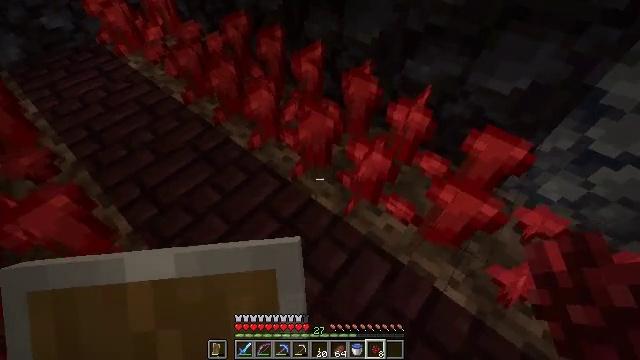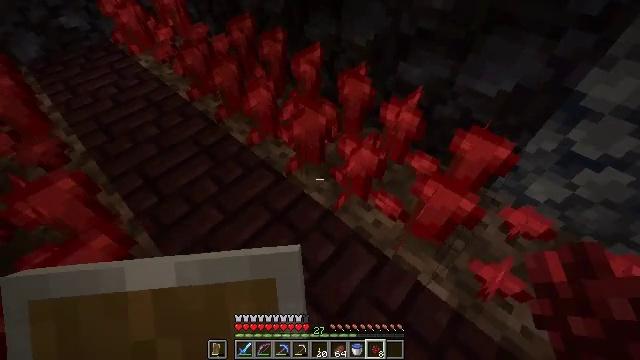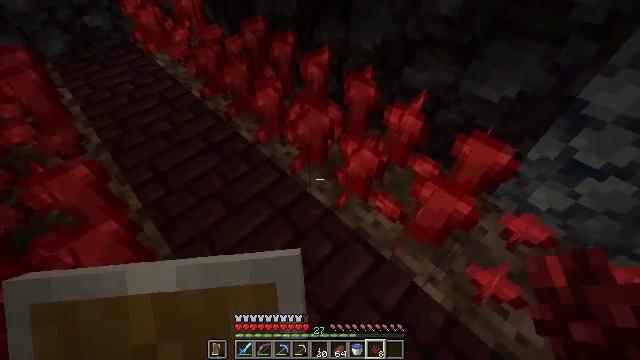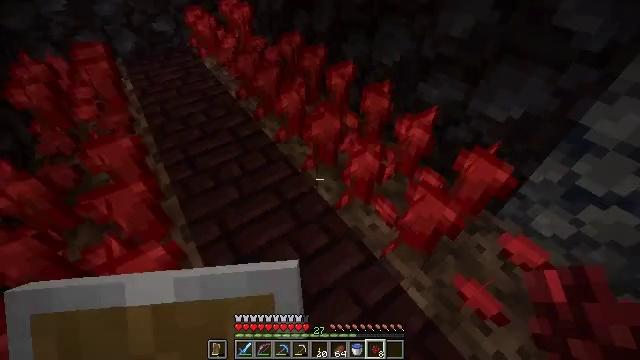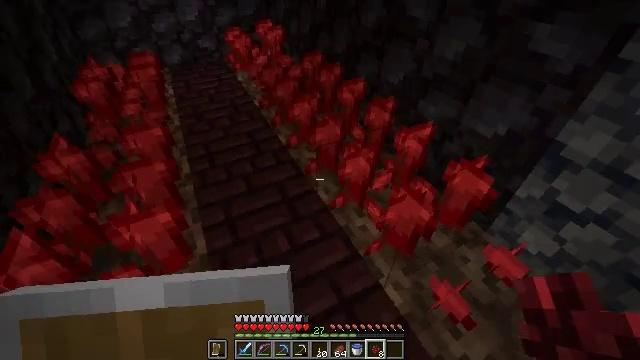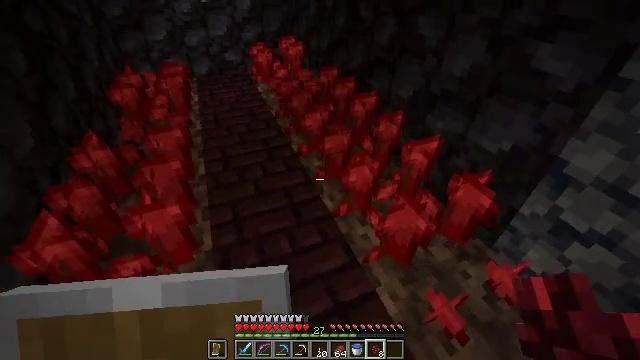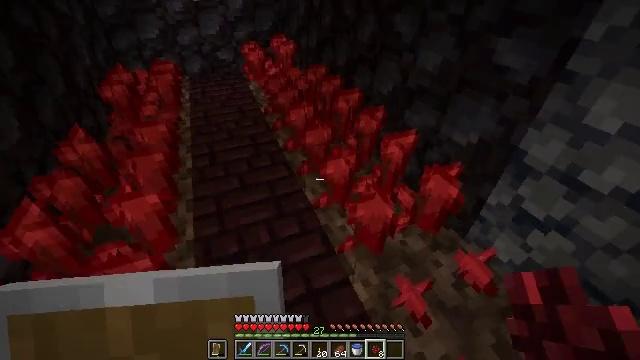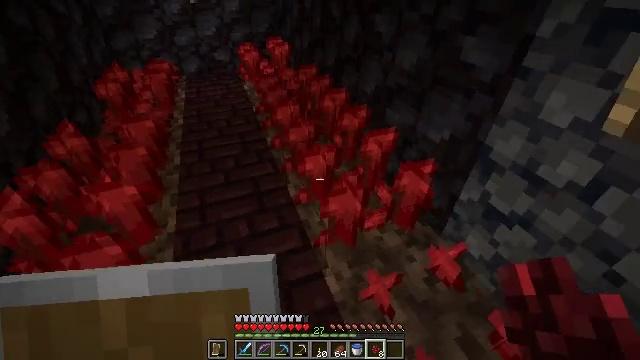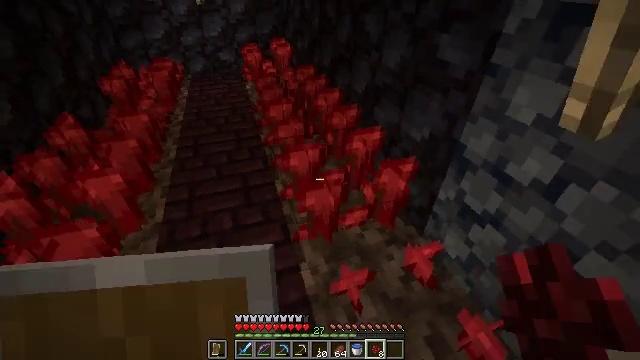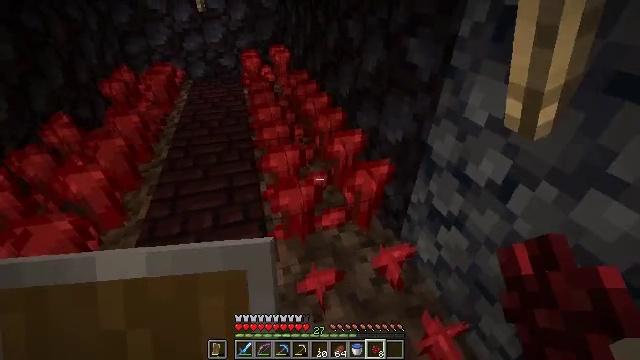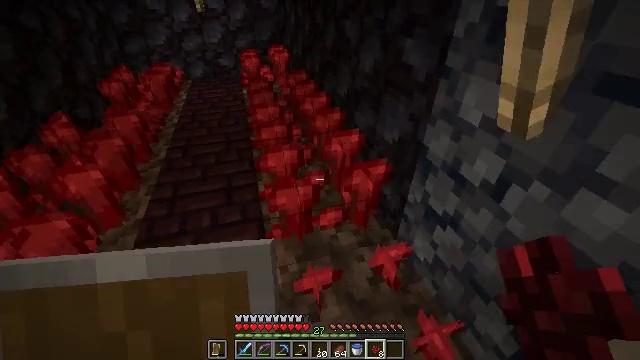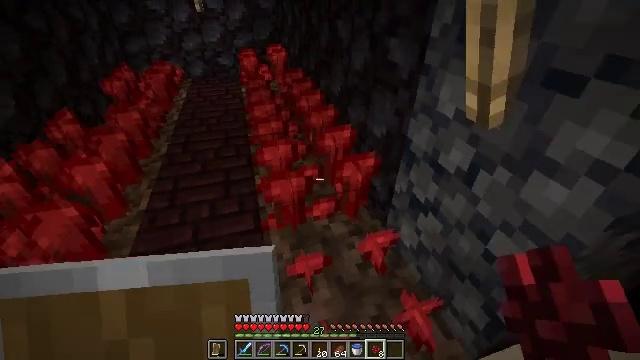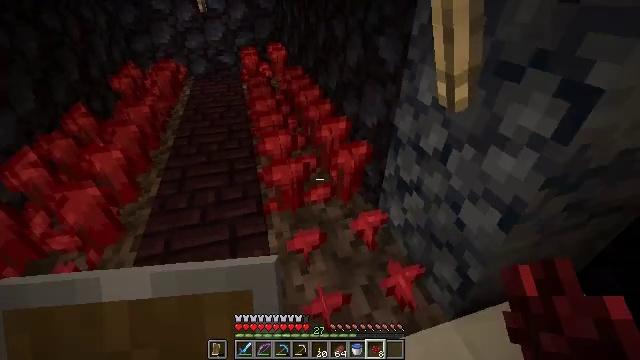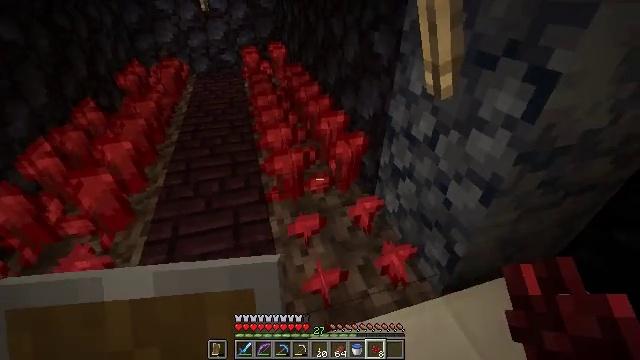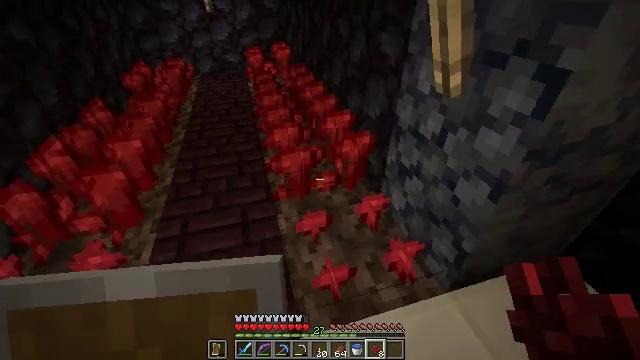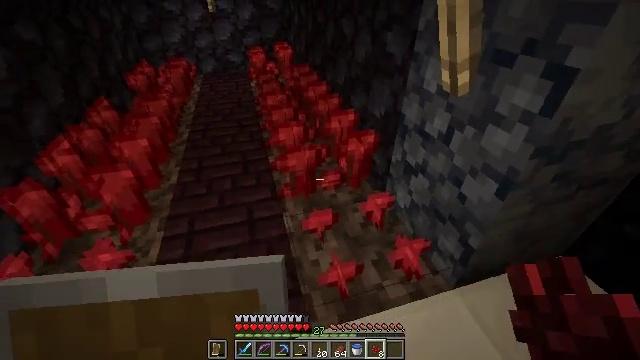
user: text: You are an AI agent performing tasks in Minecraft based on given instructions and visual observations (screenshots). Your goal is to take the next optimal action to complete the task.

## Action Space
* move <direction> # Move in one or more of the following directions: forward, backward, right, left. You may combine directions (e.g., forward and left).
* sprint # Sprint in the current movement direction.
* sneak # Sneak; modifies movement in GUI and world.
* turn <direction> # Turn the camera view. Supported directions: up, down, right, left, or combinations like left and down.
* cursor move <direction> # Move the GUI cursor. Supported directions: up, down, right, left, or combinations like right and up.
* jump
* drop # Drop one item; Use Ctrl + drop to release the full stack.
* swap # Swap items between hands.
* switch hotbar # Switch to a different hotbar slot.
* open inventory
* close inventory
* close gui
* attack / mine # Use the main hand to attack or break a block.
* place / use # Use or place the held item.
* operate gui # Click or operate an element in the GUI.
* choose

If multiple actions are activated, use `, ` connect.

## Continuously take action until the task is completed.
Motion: motion action
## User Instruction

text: Gather nether wart from soul sand farms.
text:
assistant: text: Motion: move back and move right, turn left and up
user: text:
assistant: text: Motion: move back and move right, turn left
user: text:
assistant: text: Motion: move back and move right, turn left and up
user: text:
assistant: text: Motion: move back and move right, turn left and up
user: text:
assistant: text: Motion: move right, turn left and up
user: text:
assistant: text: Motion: move right
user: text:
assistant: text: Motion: move right, turn left
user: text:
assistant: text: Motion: move right, turn left
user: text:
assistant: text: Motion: turn left and up
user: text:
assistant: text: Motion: move back
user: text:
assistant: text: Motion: move back
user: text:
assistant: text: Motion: move back
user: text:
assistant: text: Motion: no_op
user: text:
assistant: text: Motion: move left
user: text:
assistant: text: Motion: move left
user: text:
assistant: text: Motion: move forward and move left
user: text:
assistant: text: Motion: move forward and move left, turn right
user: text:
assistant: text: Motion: move forward
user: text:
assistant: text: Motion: move forward
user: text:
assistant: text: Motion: move forward, turn right and down
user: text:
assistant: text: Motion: move forward, turn right and down
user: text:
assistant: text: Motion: move forward and move left, turn right and down
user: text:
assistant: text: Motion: move forward and move left, turn right and down
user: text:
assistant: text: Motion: move forward, turn right and down
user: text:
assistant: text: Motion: attack / mine
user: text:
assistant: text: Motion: attack / mine
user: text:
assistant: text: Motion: no_op
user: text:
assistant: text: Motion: no_op
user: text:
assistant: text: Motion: no_op
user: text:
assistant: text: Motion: no_op